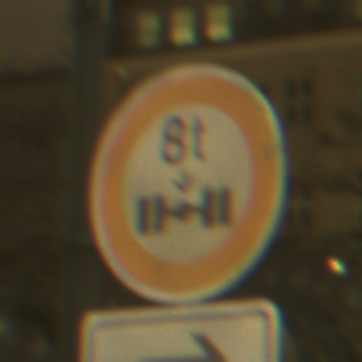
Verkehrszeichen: TatsaechlicheAchslast
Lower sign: RichtungsangabeDurchPfeile5
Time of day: Night
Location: Outdoor (Urban)
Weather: Overcast
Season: NotSpecified
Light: Artificial